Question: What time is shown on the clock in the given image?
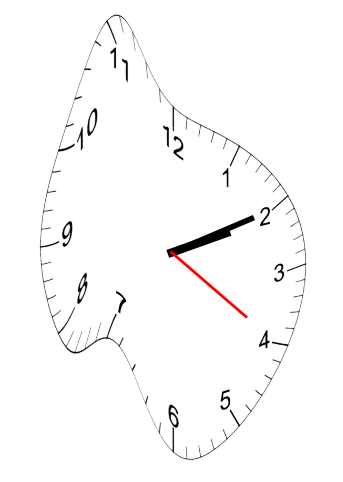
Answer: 02:10:20